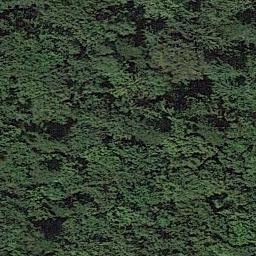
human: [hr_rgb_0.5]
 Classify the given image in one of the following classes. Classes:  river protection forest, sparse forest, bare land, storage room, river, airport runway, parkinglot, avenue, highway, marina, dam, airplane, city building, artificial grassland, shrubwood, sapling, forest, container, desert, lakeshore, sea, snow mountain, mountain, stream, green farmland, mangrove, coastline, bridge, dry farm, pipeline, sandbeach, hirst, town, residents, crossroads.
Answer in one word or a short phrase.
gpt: forest